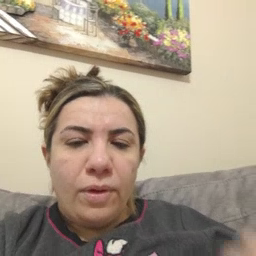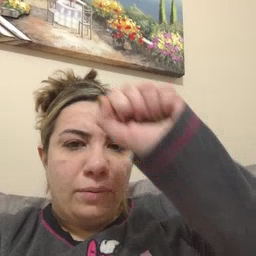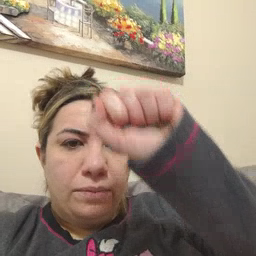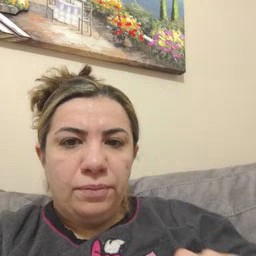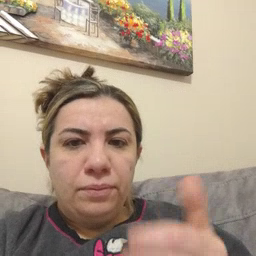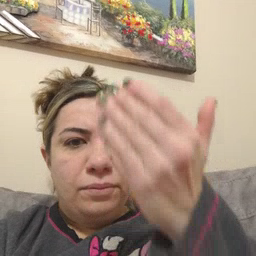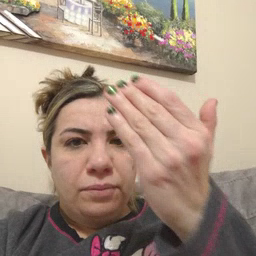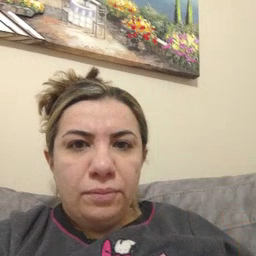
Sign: mitten